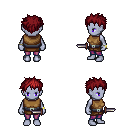
a pixel art fantasy rpg character, female body template, dark elf, purple skin, leather chest armor, magenta pants, brunette bedhead hairstyle, bracelets, dagger, four views (front, back, left, right), 2x2 character sprite sheet, small pixel art, hard edges, no anti-aliasing